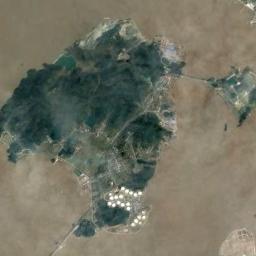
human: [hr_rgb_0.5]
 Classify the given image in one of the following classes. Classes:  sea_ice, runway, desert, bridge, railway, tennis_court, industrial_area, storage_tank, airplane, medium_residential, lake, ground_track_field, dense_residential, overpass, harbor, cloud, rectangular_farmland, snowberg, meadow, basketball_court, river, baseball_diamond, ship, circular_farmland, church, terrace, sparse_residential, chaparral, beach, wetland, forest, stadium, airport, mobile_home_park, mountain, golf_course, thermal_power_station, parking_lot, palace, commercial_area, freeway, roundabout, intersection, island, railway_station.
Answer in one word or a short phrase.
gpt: island